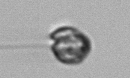
Label: Dinophyceae